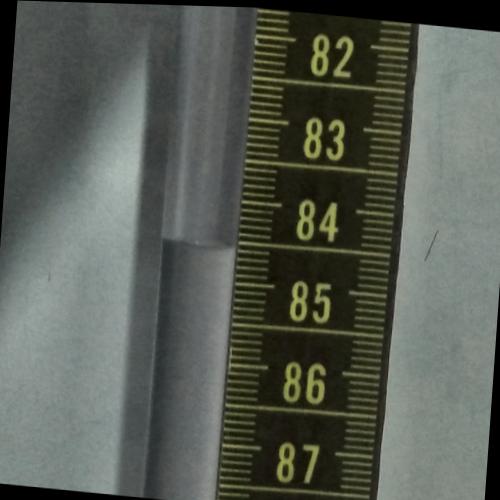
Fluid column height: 84.6 cm